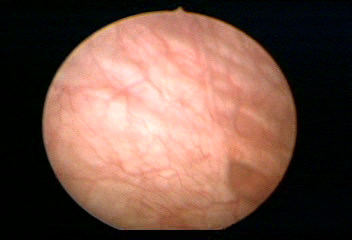
Modality: WLC
Class: Normal mucosa
Bladder cancer association: No